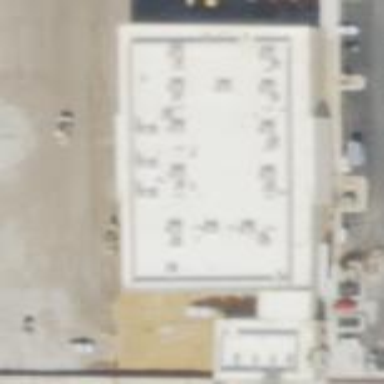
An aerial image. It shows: Building that houses car shop.